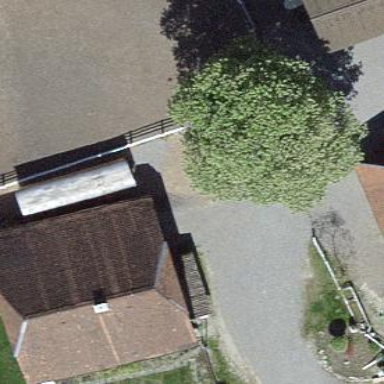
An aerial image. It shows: Residential building.